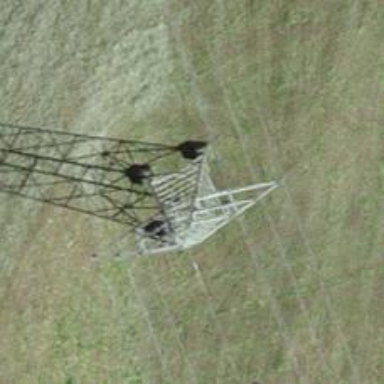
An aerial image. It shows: Power line in the image.